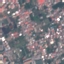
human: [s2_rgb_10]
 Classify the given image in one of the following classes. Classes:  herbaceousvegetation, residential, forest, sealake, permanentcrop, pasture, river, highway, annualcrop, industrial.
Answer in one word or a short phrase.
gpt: Residential